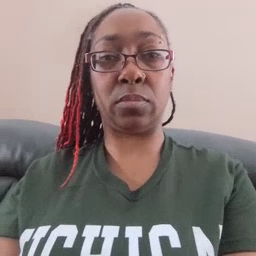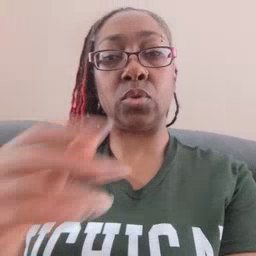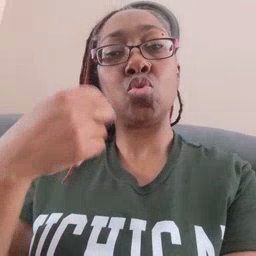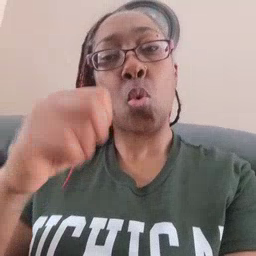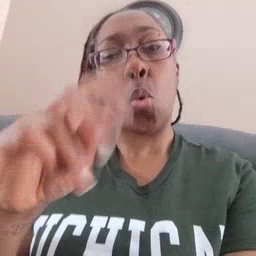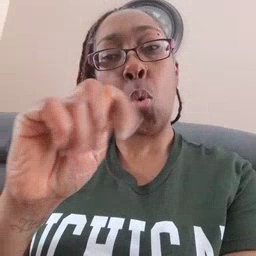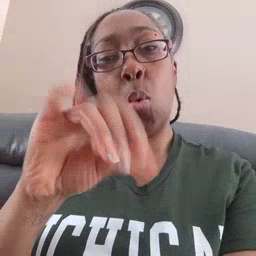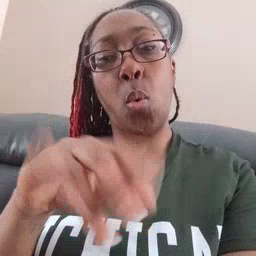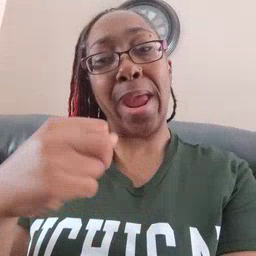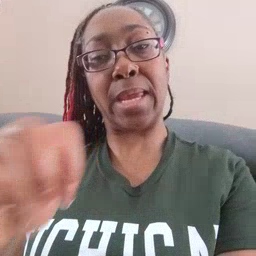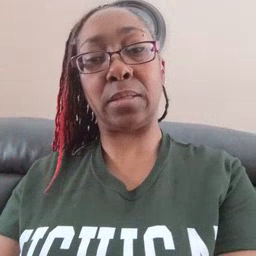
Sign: toy